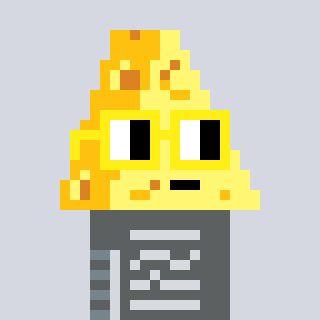
a pixel art character with square yellow glasses, a cheese-shaped head and a blue-colored body on a cool background